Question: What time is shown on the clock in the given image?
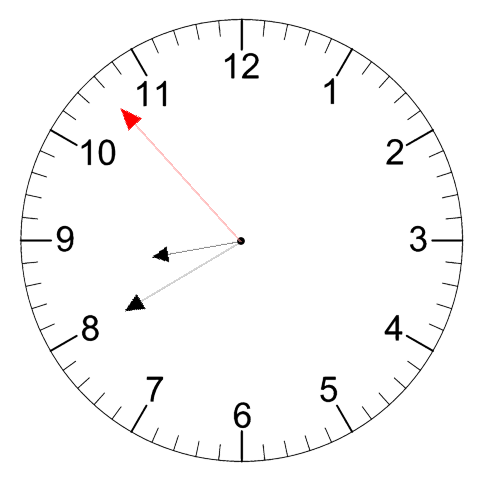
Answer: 08:39:53